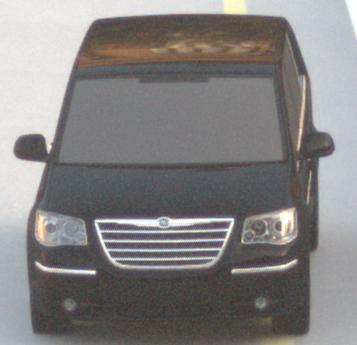
Make: Chrysler
Model: Grand Voyager 3.8
Detailed model: Grand Voyager
Model produced from: 2008/03
Model produced until: 2010/12
Doors: 5
Color: black
Road condition: dry road
Daytime: sunrise or sunset
Contrast: low contrast